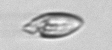
Label: Katodinium_or_Torodinium